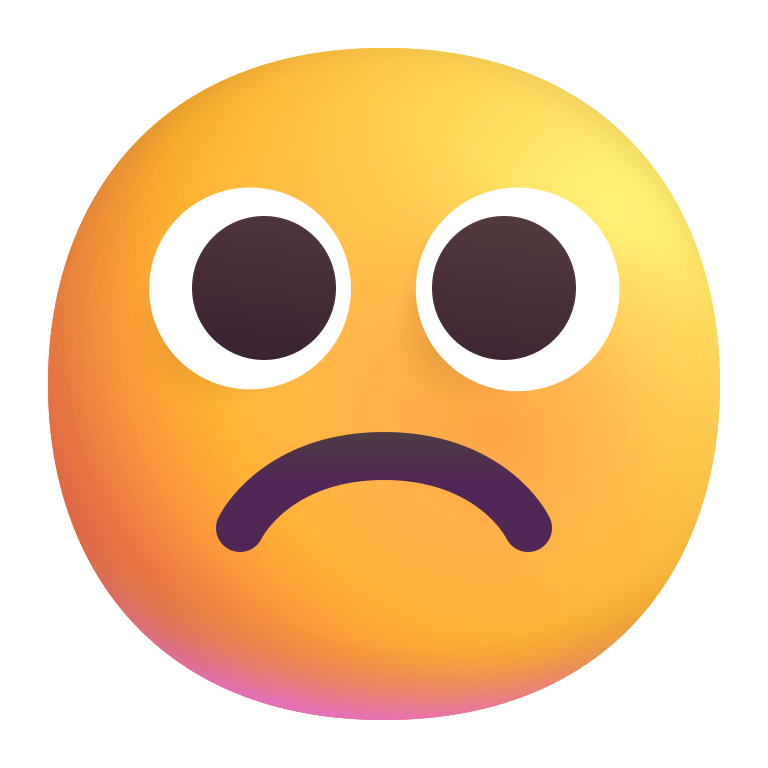
frowning face color